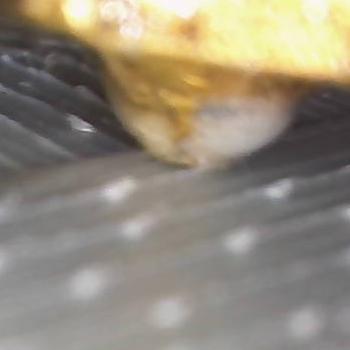
Flow rate: 88%